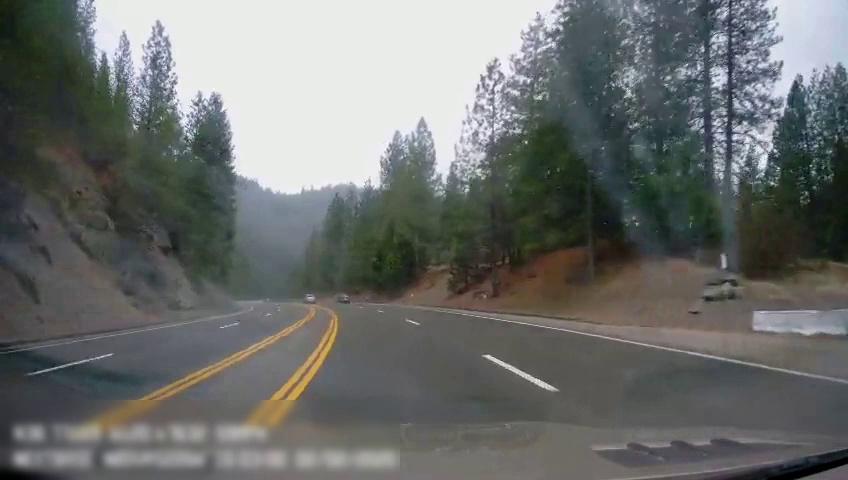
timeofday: Day
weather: Cloudy
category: Drivable Space
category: Vehicles | Car
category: Vehicles | Car
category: Lanes | Alternate Lane
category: Lanes | Alternate Lane
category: Lanes | Alternate Lane
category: Lanes | Current Lane
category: Lanes | Current Lane
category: Lanes | Alternate Lane